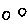
Label: circle